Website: slack
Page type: payment
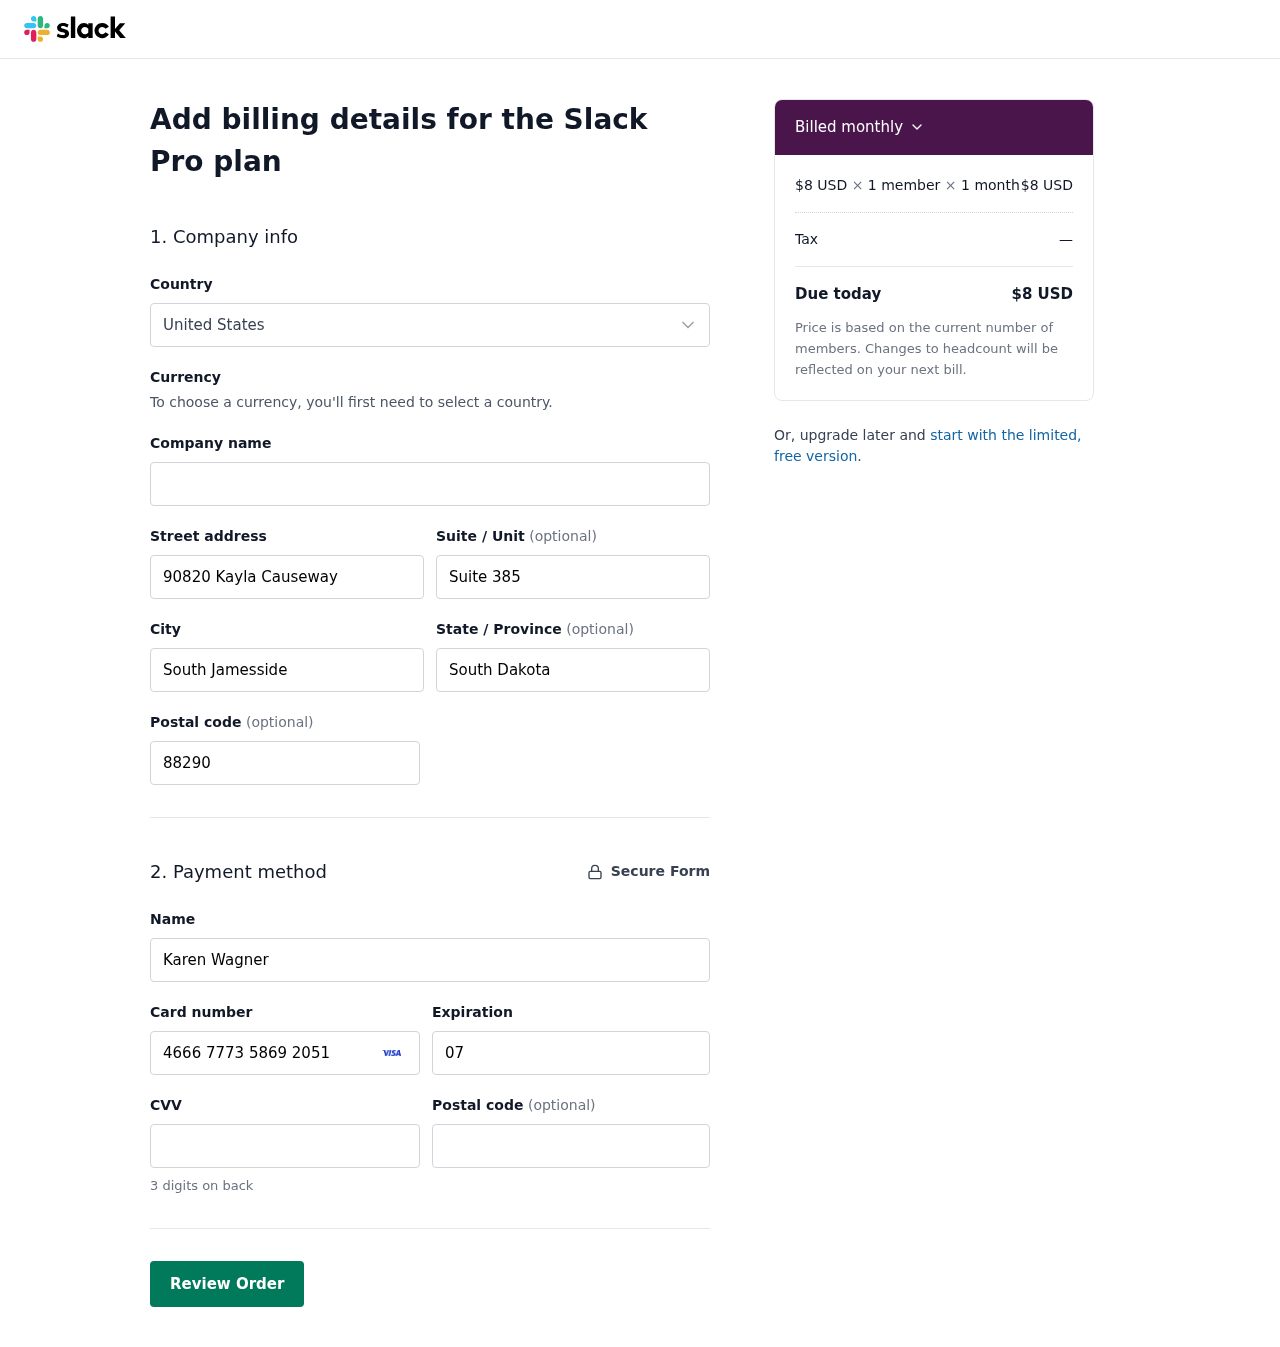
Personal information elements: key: PII_COUNTRY
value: United States
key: PII_STREET
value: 90820 Kayla Causeway
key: PII_STREET2
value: Suite 385
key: PII_CITY
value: South Jamesside
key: PII_STATE
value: South Dakota
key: PII_POSTCODE
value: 88290
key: PII_FULLNAME
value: Karen Wagner
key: PII_CARD_NUMBER
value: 4666 7773 5869 2051
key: PII_CARD_EXPIRY
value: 07/26
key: PII_CARD_CVV
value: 798
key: PII_POSTCODE2
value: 55530
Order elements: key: ORDER_PRICE_PER_MEMBER
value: $8 USD
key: ORDER_NUM_MEMBERS
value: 1 member
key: ORDER_NUM_MONTHS
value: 1 month
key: ORDER_SUBTOTAL
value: $8 USD
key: ORDER_TAX
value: —
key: ORDER_TOTAL
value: $8 USD